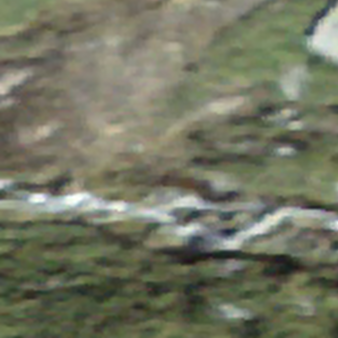
Label: other